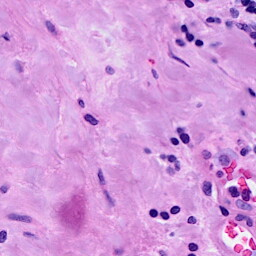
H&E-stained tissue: Breast